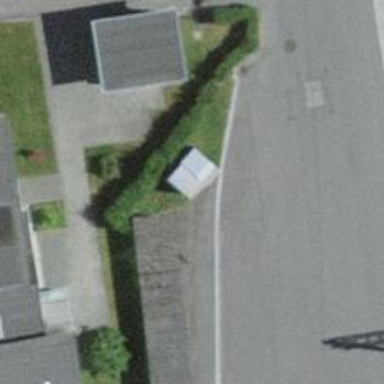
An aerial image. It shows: Recycling container for recycling.